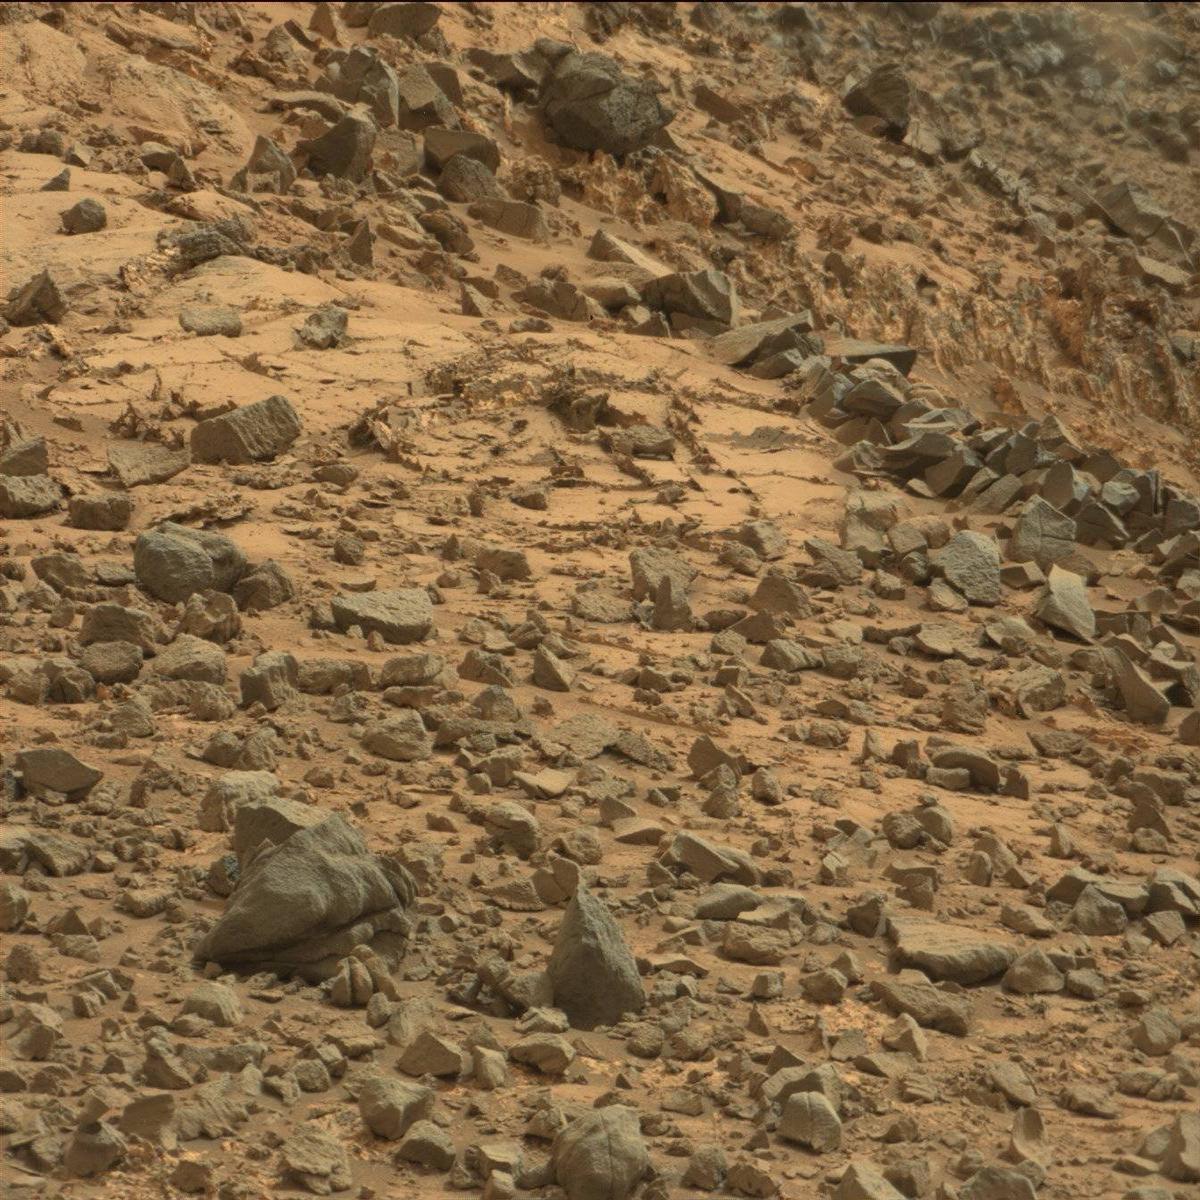
Terrain classes present: Bedrock, Sand / Soil